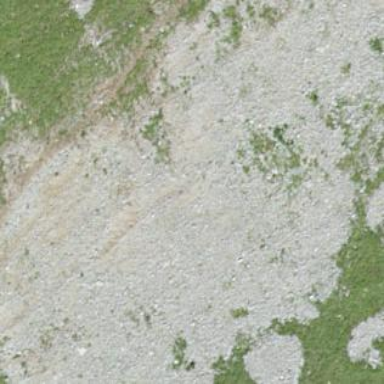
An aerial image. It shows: Natural scree.